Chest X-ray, PA view. Patient: 34 years old, sex M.
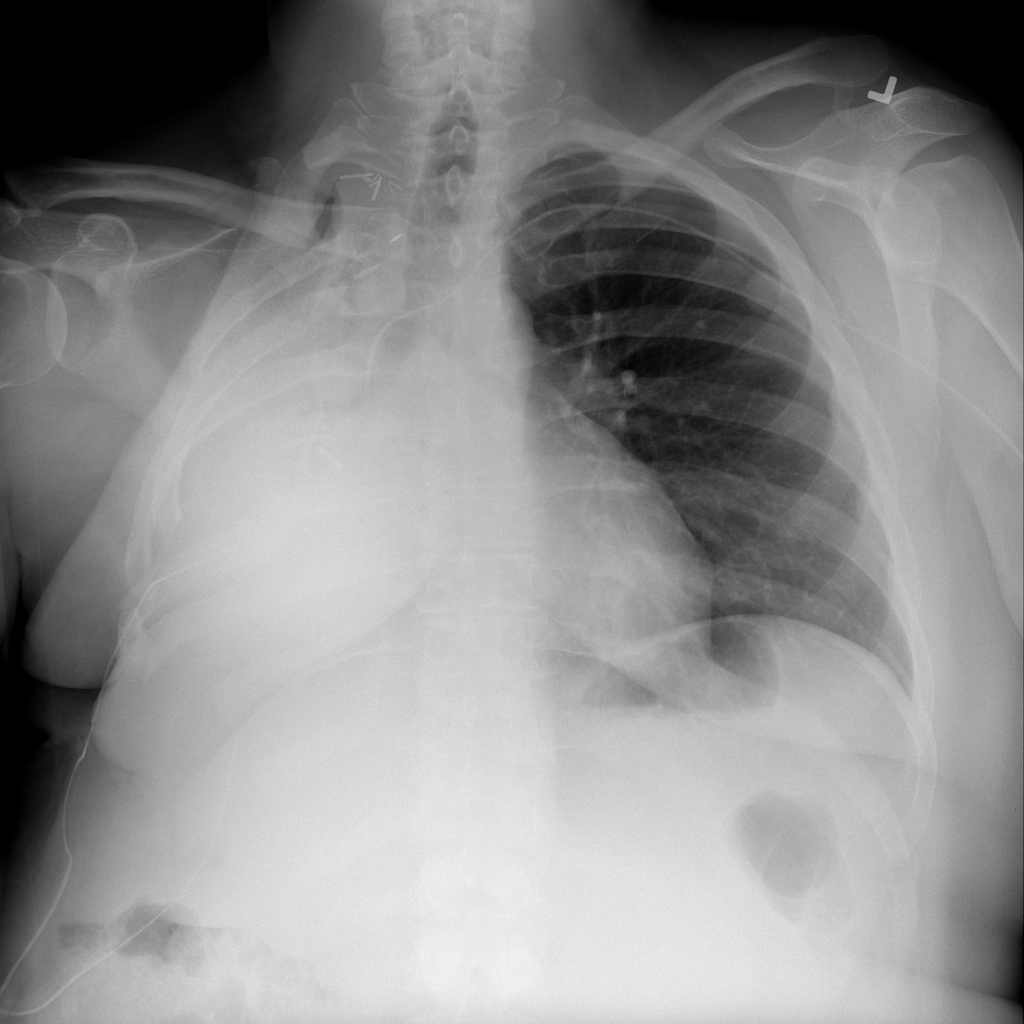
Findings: No Finding